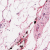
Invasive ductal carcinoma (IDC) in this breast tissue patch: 0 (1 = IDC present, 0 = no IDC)